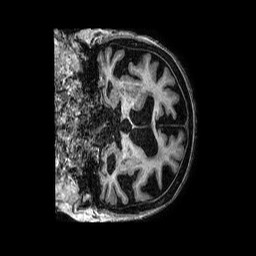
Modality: T1w
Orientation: coronal
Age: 83
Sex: female
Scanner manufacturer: philips
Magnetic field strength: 3 T
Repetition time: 0.006817 s
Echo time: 0.003074 s